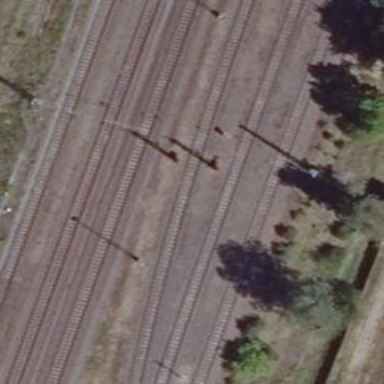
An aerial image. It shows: Railway signal.